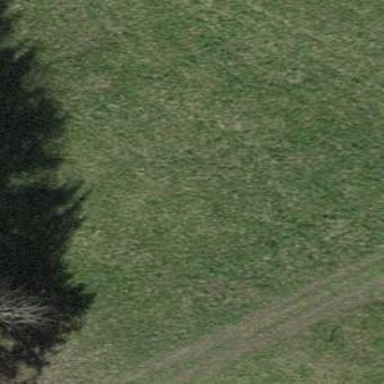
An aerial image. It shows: Unpaved track with grade5 tracktype.